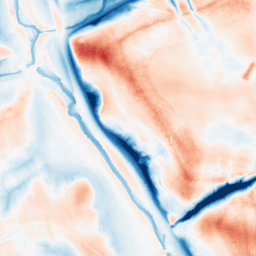
Category: trend_removal
Decomposition family: local_polynomial
Decomposition parameters: window_size: 51
degree: 2
Upsampling method: fft_zeropad
Upsampling parameters: scale: 2
Upsampling scale: 2